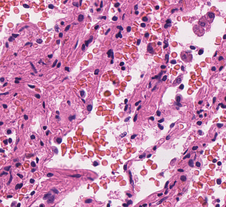
Tumor epithelial tissue: no
Tumor-associated stroma tissue: no
Normal tissue: yes